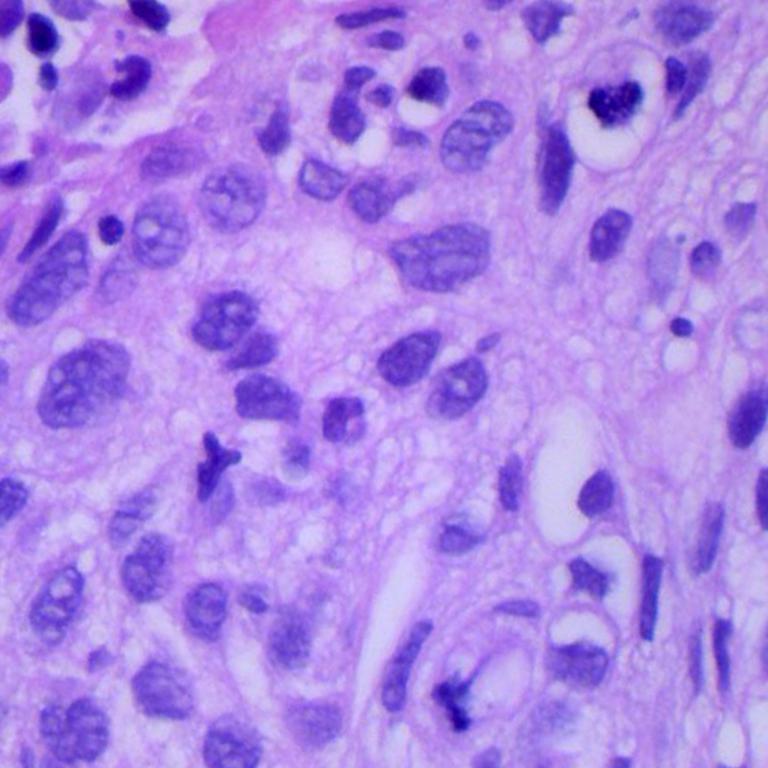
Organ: lung
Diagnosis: squamous carcinomas